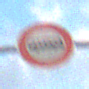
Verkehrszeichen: VerbotKraftomnibusse
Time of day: SunriseSunset
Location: Outdoor (Nature)
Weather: PartlyCloudy
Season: NotSpecified
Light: Natural